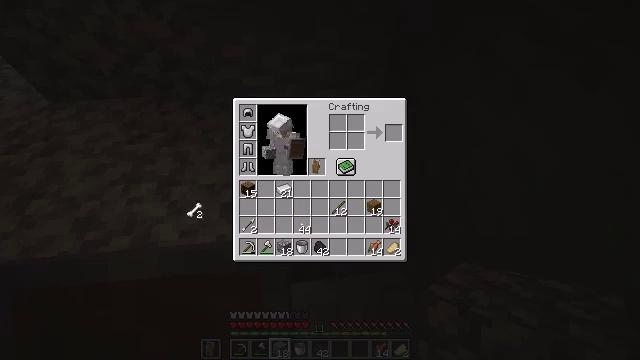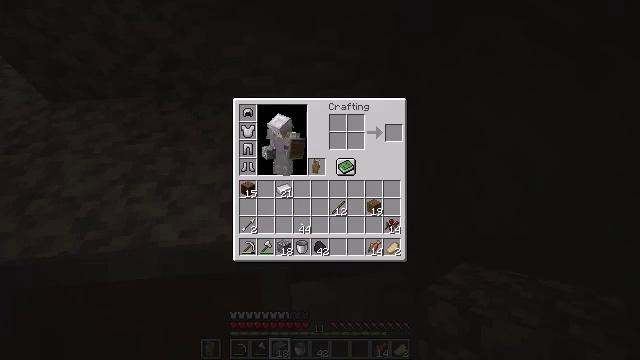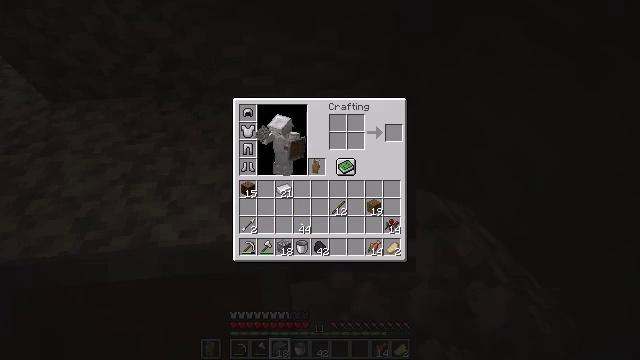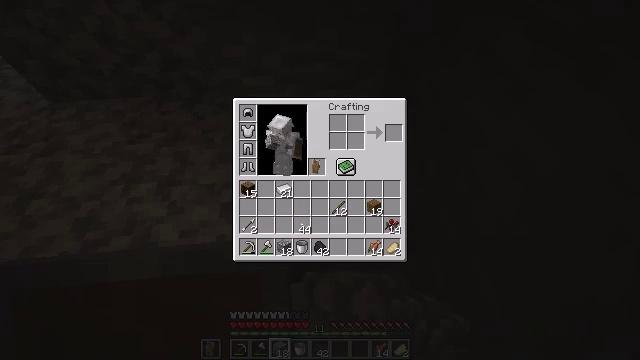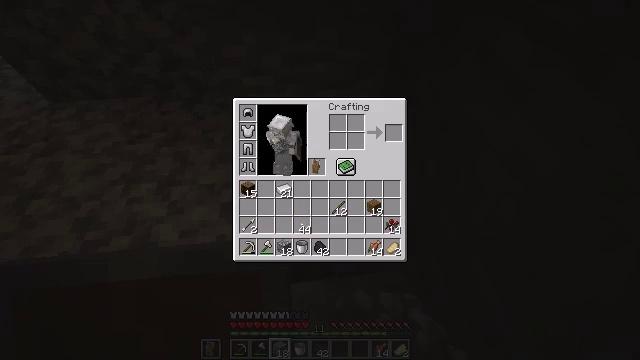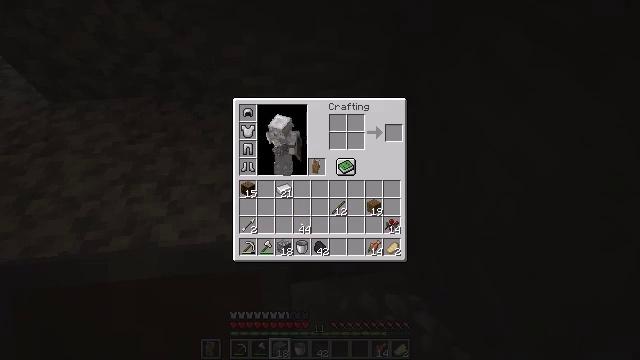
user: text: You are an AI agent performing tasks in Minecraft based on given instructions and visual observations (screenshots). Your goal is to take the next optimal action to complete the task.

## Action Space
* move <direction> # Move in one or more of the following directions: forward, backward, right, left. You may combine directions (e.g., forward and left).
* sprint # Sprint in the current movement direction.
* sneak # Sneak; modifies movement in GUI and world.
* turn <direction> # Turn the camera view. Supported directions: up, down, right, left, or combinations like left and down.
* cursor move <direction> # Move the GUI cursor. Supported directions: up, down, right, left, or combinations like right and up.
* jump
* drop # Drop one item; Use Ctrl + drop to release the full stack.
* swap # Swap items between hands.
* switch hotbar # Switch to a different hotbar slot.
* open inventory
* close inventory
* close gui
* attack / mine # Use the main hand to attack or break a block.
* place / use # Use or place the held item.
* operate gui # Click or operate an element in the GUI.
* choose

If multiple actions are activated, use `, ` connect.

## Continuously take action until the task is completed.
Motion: motion action
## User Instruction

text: Remove a bone from the inventory.
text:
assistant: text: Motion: cursor move right and down
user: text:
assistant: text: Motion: no_op
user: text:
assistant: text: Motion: no_op
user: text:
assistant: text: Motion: no_op
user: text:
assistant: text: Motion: no_op
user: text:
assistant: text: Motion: no_op